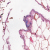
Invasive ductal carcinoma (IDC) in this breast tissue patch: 0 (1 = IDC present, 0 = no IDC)